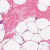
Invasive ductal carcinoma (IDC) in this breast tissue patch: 0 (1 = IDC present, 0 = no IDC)